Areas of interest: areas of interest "Xi'an Chengcai Cram School (Flagship Campus)"
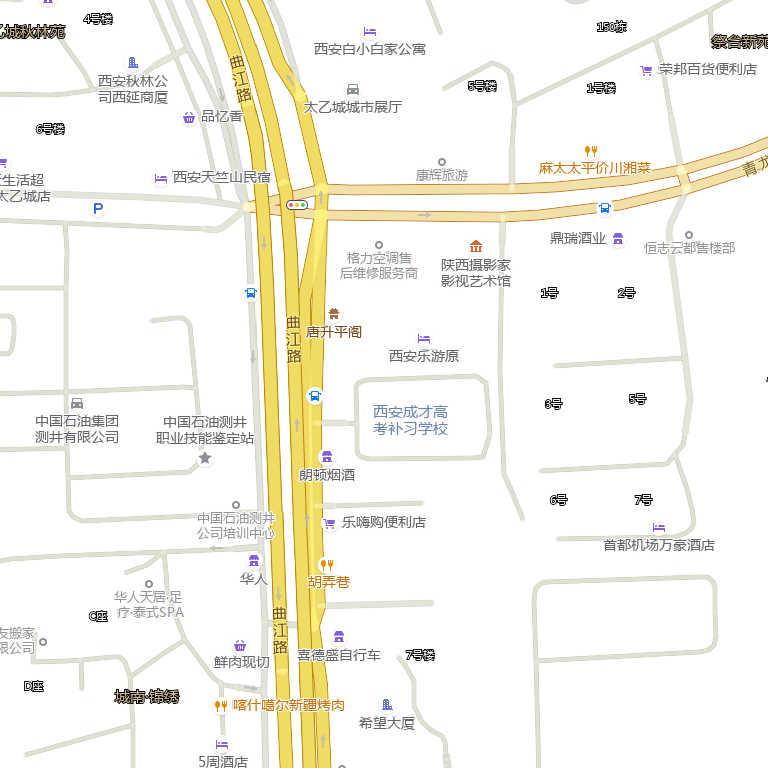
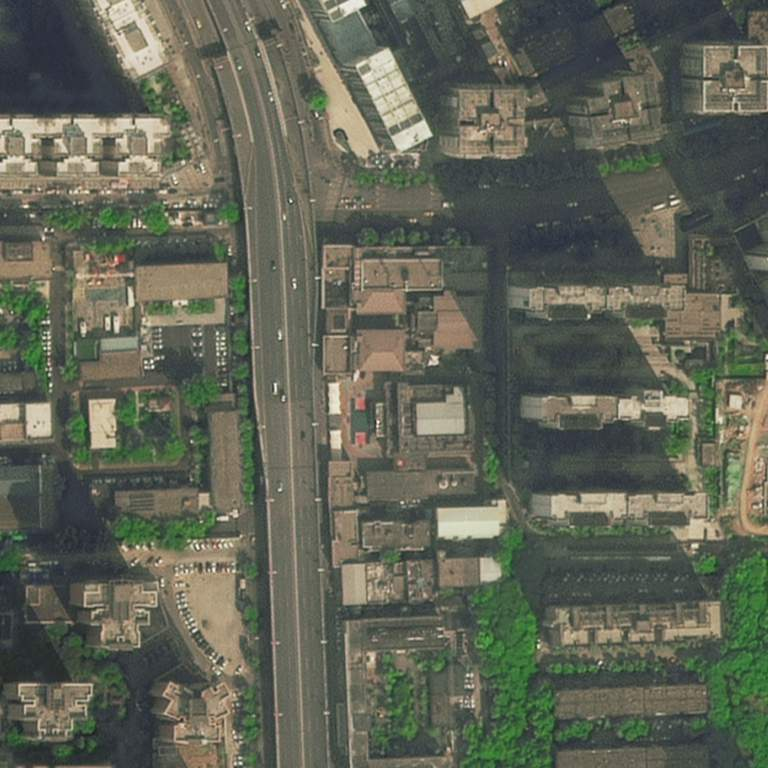